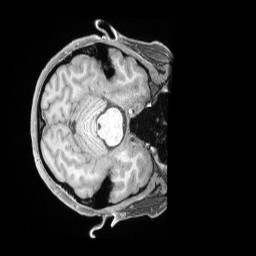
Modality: T1w
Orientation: axial
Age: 35
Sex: female
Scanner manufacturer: siemens
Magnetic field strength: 3 T
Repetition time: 2 s
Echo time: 0.00211 s